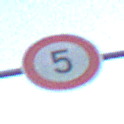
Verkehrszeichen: Geschwindigkeit5
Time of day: SunriseSunset
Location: Outdoor (Nature)
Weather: Clear
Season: NotSpecified
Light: Natural